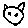
Label: cat